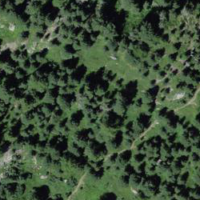
EUNIS habitat code: 31
Species observed at this site:
Plebejus argus